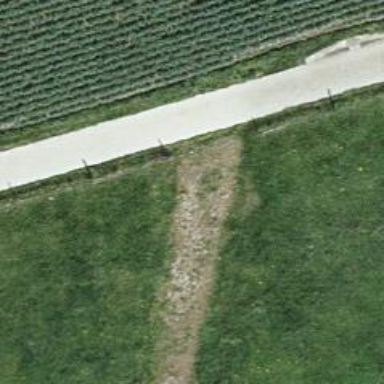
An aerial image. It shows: Well-maintained track road of grade 1.